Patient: sex F, age 56
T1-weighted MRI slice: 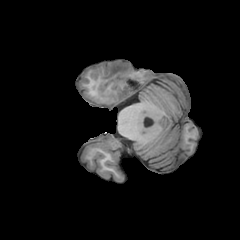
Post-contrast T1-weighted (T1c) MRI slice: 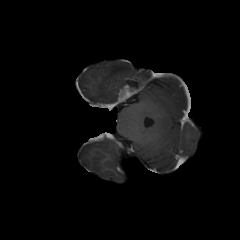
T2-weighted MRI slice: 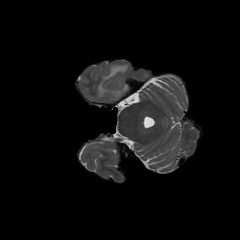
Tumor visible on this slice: yes
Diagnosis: Glioblastoma, IDH-wildtype
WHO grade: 4